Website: lowes
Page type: payment
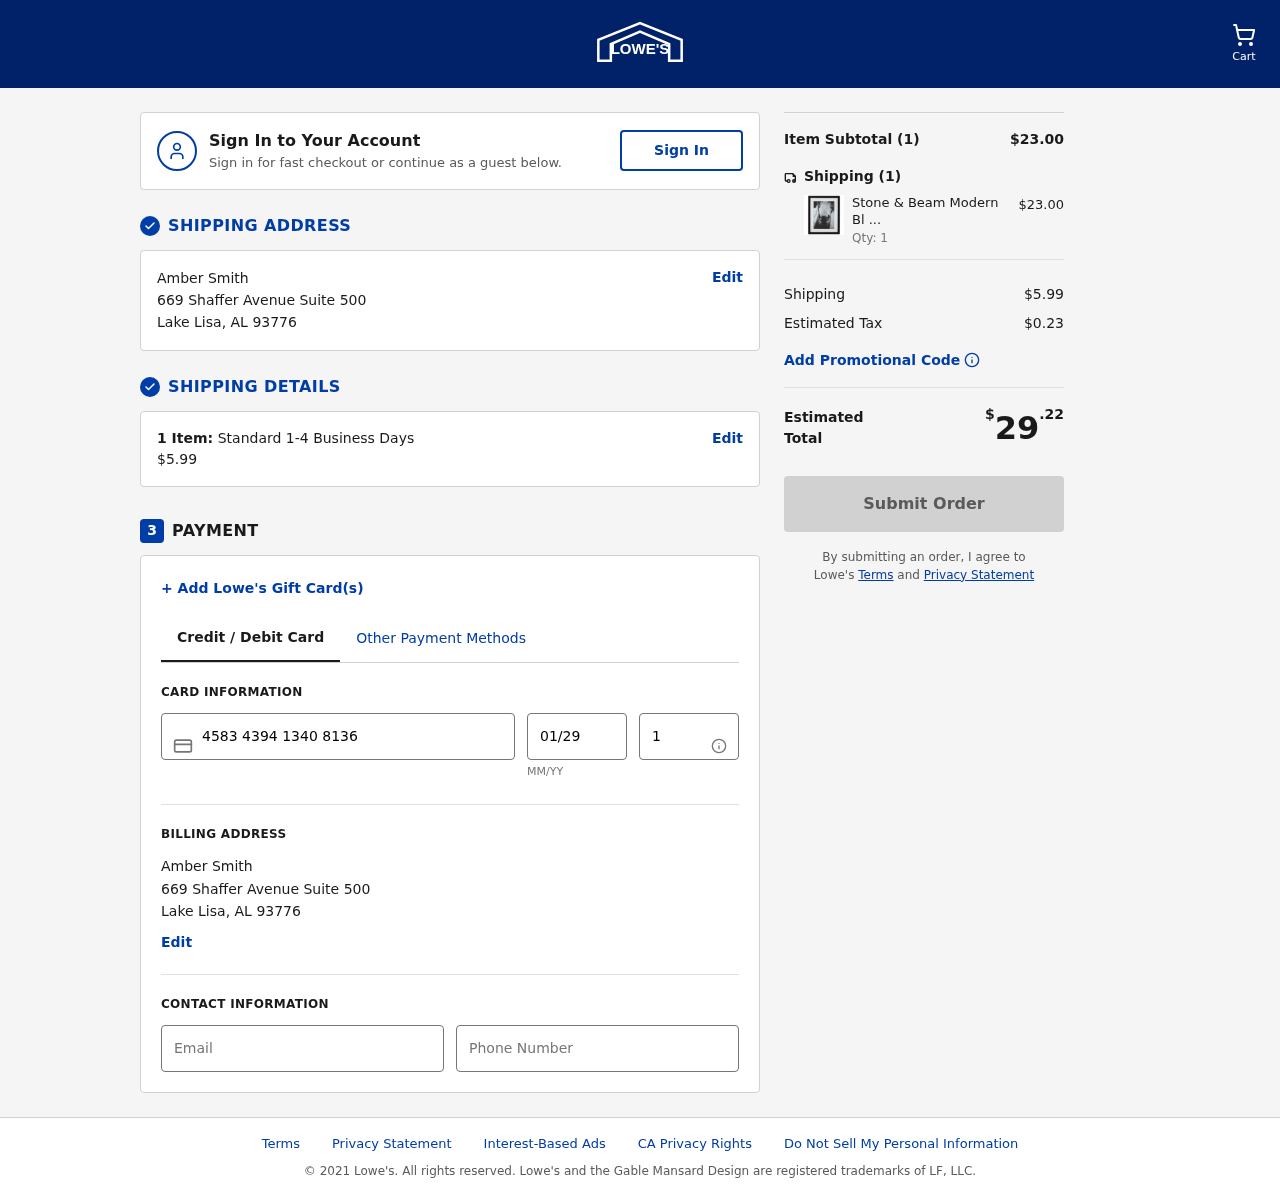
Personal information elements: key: PII_CARD_CVV
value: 190
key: PII_CARD_EXPIRY
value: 01/29
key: PII_CARD_NUMBER
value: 4583 4394 1340 8136
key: PII_CITY
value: Lake Lisa
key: PII_EMAIL
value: amber_smith@gmail.com
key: PII_FULLNAME
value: Amber Smith
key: PII_PHONE
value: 6023592427
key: PII_POSTCODE
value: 93776
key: PII_STATE_ABBR
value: AL
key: PII_STREET
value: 669 Shaffer Avenue Suite 500
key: PII_FULLNAME2
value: Amber Smith
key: PII_CITY2
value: Lake Lisa
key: PII_STATE_ABBR2
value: AL
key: PII_POSTCODE_FULL
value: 93776
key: PII_POSTCODE_NUMERIC
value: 93776
Product elements: key: PRODUCT1_NAME
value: Stone & Beam Modern Black and White Horse's Nose Photo
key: PRODUCT1_PRICE
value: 23
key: PRODUCT1_QUANTITY
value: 1
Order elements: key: ORDER_NUM_ITEMS
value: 1
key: ORDER_SHIPPING_COST
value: $5.99
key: ORDER_NUM_ITEMS2
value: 1
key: ORDER_SUBTOTAL
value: $23.00
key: ORDER_NUM_ITEMS3
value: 1
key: ORDER_SHIPPING_COST2
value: $5.99
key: ORDER_TAX
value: $0.23
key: ORDER_TOTAL
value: $29.22